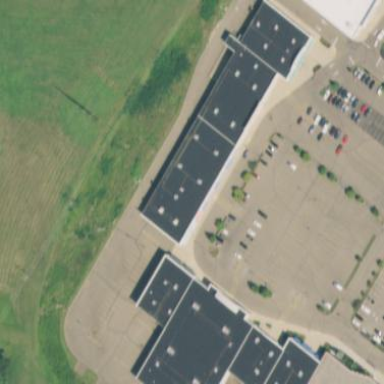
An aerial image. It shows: Retail building.